Question: I'd like a way to display a list of text strings that fades like the following:

If you're using Office 2010, the effect is used in the new splash screens.
What I'd like is to have the last item selected and all items above faded so we achieve a similar affect. As items are added, the new item is selected and the previous item moves up and fades away.
Any ideas?
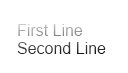
Answer: You can use a 'ListBox' to achieve what you want.
In Silverlight 4, there is a new group of states <URL> available within 'ListBoxItem' style.
It has three visual states, 'AfterLoaded', 'BeforeUnloaded' and 'BeforeLoaded'.
> As the names imply, the BeforeLoaded state occurs right before the
ListBoxItem is added to the ListBox and the AfterLoaded state happens
after the ListBoxItem is added. BeforeUnloaded happens right before the ListBoxItem is removed.
In your case, you need to animate the ('Opacity' and 'TranslateY') in the 'BeforeLoaded' state when you try to add a new line of text, and animate the in the 'BeforeUnloaded' state when you try to remove the top line. Below is just one simple example.
'''
<Style x:Key="AnimatedListBoxItemStyle" TargetType="ListBoxItem">
...
<VisualStateGroup x:Name="LayoutStates">
<VisualStateGroup.Transitions>
<VisualTransition GeneratedDuration="0:0:0.4" To="BeforeUnloaded">
<Storyboard>
<DoubleAnimationUsingKeyFrames Storyboard.TargetProperty="(UIElement.RenderTransform).(CompositeTransform.TranslateY)" Storyboard.TargetName="LayoutRoot">
<EasingDoubleKeyFrame KeyTime="0" Value="0" />
<EasingDoubleKeyFrame KeyTime="0:0:1" Value="-37" />
</DoubleAnimationUsingKeyFrames>
<DoubleAnimationUsingKeyFrames Storyboard.TargetProperty="(UIElement.Opacity)" Storyboard.TargetName="LayoutRoot">
<EasingDoubleKeyFrame KeyTime="0" Value="1" />
<EasingDoubleKeyFrame KeyTime="0:0:1" Value="0" />
</DoubleAnimationUsingKeyFrames>
</Storyboard>
</VisualTransition>
<VisualTransition GeneratedDuration="0:0:1" />
</VisualStateGroup.Transitions>
<VisualState x:Name="BeforeUnloaded" />
<VisualState x:Name="BeforeLoaded">
<Storyboard>
<DoubleAnimationUsingKeyFrames Storyboard.TargetProperty="(UIElement.RenderTransform).(CompositeTransform.TranslateY)" Storyboard.TargetName="LayoutRoot">
<EasingDoubleKeyFrame KeyTime="0" Value="37" />
<EasingDoubleKeyFrame KeyTime="0:0:0.8" Value="0" />
</DoubleAnimationUsingKeyFrames>
<DoubleAnimationUsingKeyFrames Storyboard.TargetProperty="(UIElement.Opacity)" Storyboard.TargetName="LayoutRoot">
<EasingDoubleKeyFrame KeyTime="0" Value="0" />
<EasingDoubleKeyFrame KeyTime="0:0:0.8" Value="1" />
</DoubleAnimationUsingKeyFrames>
</Storyboard>
</VisualState>
<VisualState x:Name="AfterLoaded" />
</VisualStateGroup>
'''
Because after you removed the first line, the rest 'ListBoxItems' will jump up at once to fill the empty space. To make this transition fluidly, you can overwrite the 'ListBox''s 'ItemsPanel' with a normal 'StackPanel', and attach a <URL> to it. Remeber to set the 'AppliesTo' to 'Children'. This means the animation will happen to the 'ListBox''s children which are the 'ListBoxItems'.
'''
<ItemsPanelTemplate x:Key="ItemsPanelTemplate">
<StackPanel>
<i:Interaction.Behaviors>
<ei:FluidMoveBehavior AppliesTo="Children"/>
</i:Interaction.Behaviors>
</StackPanel>
</ItemsPanelTemplate>
'''
Hope this helps. :)
You use 'OpacityMask' to create the fade.

'''
<ScrollViewer Padding="0" HorizontalAlignment="Center" Width="180" Height="300" VerticalAlignment="Center" VerticalScrollBarVisibility="Disabled" BorderThickness="0">
<ScrollViewer.OpacityMask>
<LinearGradientBrush StartPoint="0,0" EndPoint="0,1">
<GradientStop Color="Transparent" Offset="0" />
<GradientStop Color="Black" Offset="0.1" />
</LinearGradientBrush>
</ScrollViewer.OpacityMask>
<Grid>
<Grid.RowDefinitions>
<RowDefinition Height="Auto"/>
<RowDefinition Height="Auto"/>
</Grid.RowDefinitions>
<TextBlock Text="First Line" FontSize="14.667"/>
<TextBlock Text="Second Line" Grid.Row="1" FontSize="14.667"/>
</Grid>
</ScrollViewer>
'''